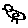
Label: bird